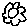
Label: flower